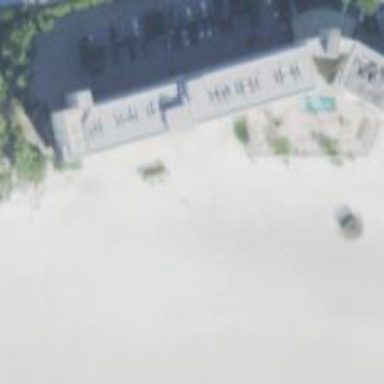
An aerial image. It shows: Hotel building.